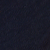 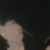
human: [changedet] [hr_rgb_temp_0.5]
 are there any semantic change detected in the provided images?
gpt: An artificial island appears in the sea.